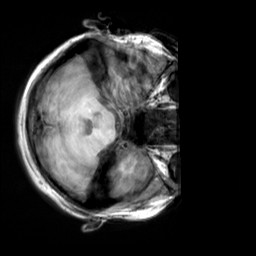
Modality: T1w
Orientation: axial
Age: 25
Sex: female
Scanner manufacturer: siemens
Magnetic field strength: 3 T
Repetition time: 2.3 s
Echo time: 0.00303 s